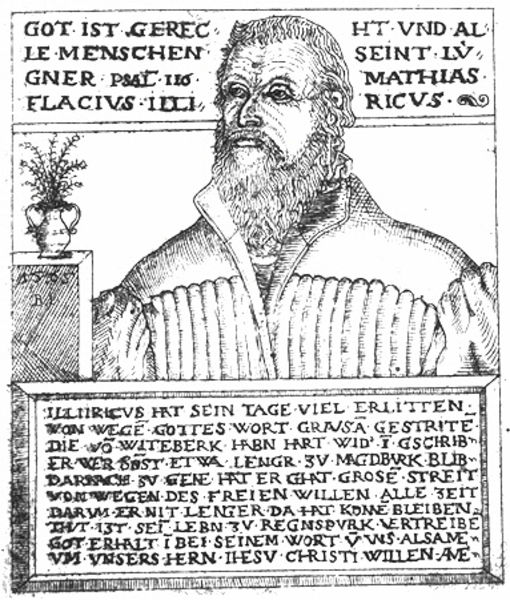
Titel: Bildnis des Matthias Flacius Illyricus
Künstler: Balthasar Jenichen
Institution: (Seriendruck)
Schlagwörter: akt, blätter, gott, kopf, mann, weiß, menschen, äste, blume, blumen, haar, mund, nase, ohr, profil, schwarz, stirn, säule, zeichnung, blick, alt, bart, hemd, jacke, augen, falten, geschichte, gesicht, kragen, rahmen, sockel, vollbart, ärmel, bildnis, herr, hände, portrait, porträt, signatur, ast, gewand, haare, mantel, pflanze, pflanzen, lippen, locken, ohren, renaissance, schulter, vase, holzschnitt, schrift, blumenvase, datierung, mauer, grafik, graphik, rand, tafel, inschrift, datum, grimmig, strauss, deutsch, socke, podest, oberkörper, vanitas, nische, gefäß, buch, druck, schraffur, stich, lockig, hakennase, portait, text, schriften, fürst, tinte, zahl, christlich, mittelalter, religiös, luther, frei, har, gelehrter, zeilen, wort, legende, latein, bucj, epitaph, evangelisch, reformation, erzählung, martin luther, psalm, vae, matthias, gutenberg, ist, mathias, willen, krig, munda, flacius, ricus, 1565, gerecht, erlitten, gestritten, beibel, mqnn, gerevcht